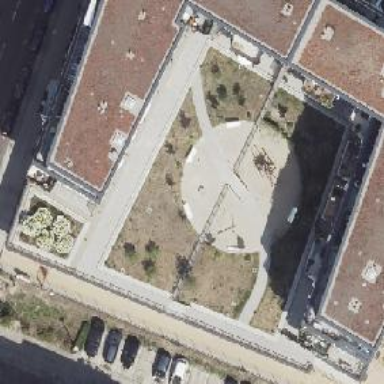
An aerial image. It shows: Part of building.